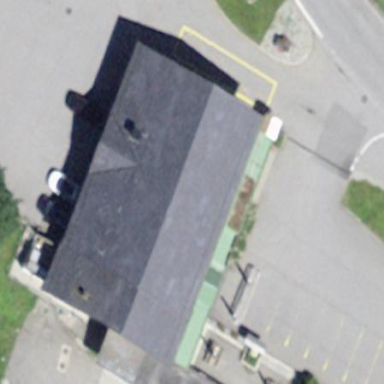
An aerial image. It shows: Gabled roof on retail building.